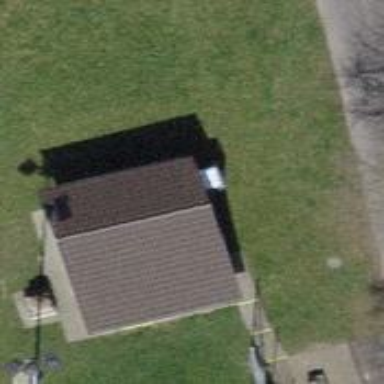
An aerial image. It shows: Hut.